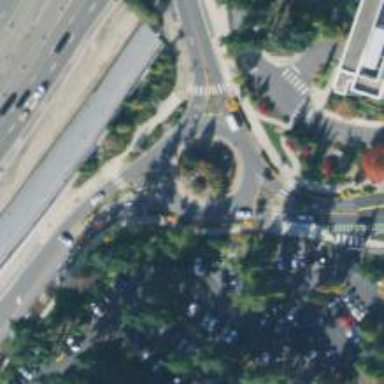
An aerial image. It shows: Tertiary road with asphalt surface leading to roundabout.